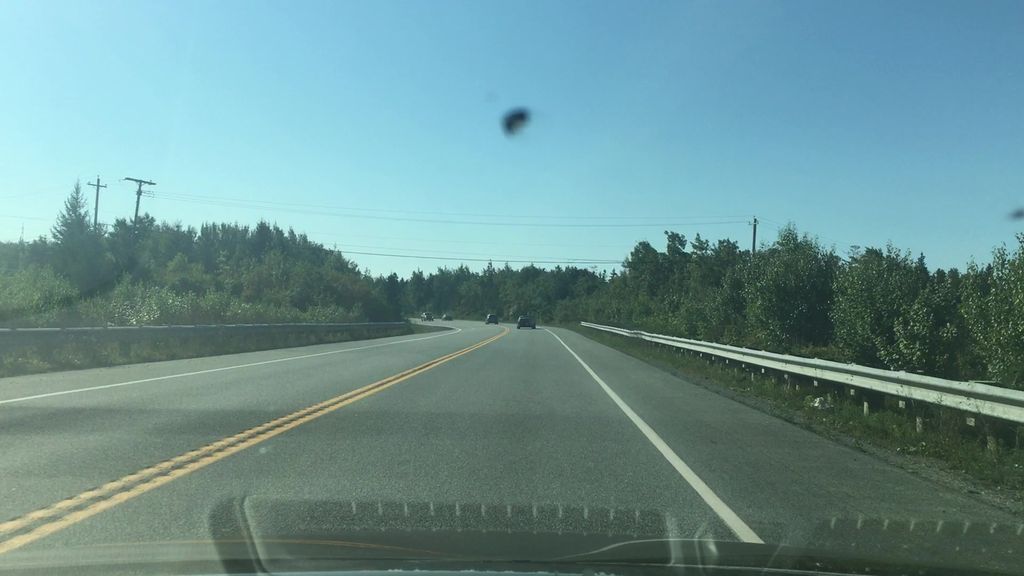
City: halifax